Question: I'm using social framework to share with FaceBook. Is it possible to change the text on indicated buttons in the following screenshot?
Any help would be appreciated.

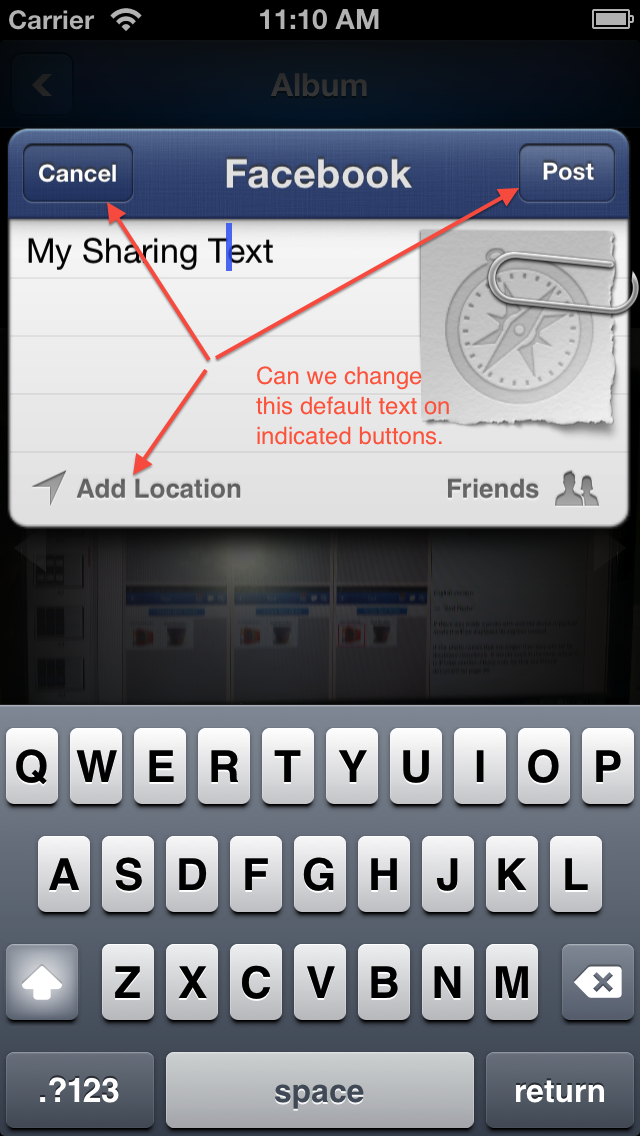
Answer: yes You can do it with bellow Method integration if you can send message using social framework to share with FaceBook.
you just need to add this :-
'''
- (void)findSubViewofFB:(UIView*)theView
{
for (UIView * subview in theView.subviews)
{
// subview.hidden=TRUE;
if ([subview isKindOfClass:[UIButton class]])
{
UIButton *btn = (UIButton *)subview;
if([btn.titleLabel.text isEqualToString:@"Send"])
{
[btn setTitle:@"msg" forState:UIControlStateNormal];
}
}
[self findSubViewofFB:subview];
}
}
'''
and add this above method in your message send class:-
'''
[self findSubViewofTwitter:facebook.view];
'''
i just tested it in my twitter integration of using social framework and change send Button Title as using above method and my Tweet message box look like:-